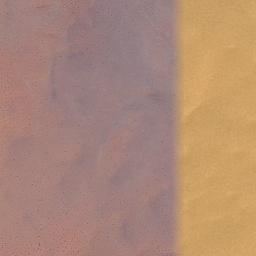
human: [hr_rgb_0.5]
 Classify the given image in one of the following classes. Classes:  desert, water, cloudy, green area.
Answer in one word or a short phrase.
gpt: desert